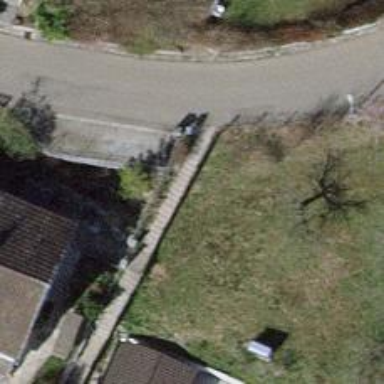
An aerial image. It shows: Road with steps.